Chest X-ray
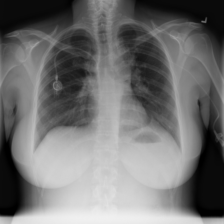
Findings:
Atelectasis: negative
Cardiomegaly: negative
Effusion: negative
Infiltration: negative
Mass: negative
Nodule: negative
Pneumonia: negative
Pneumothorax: negative
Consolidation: negative
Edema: negative
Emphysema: negative
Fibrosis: negative
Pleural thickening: negative
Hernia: negative